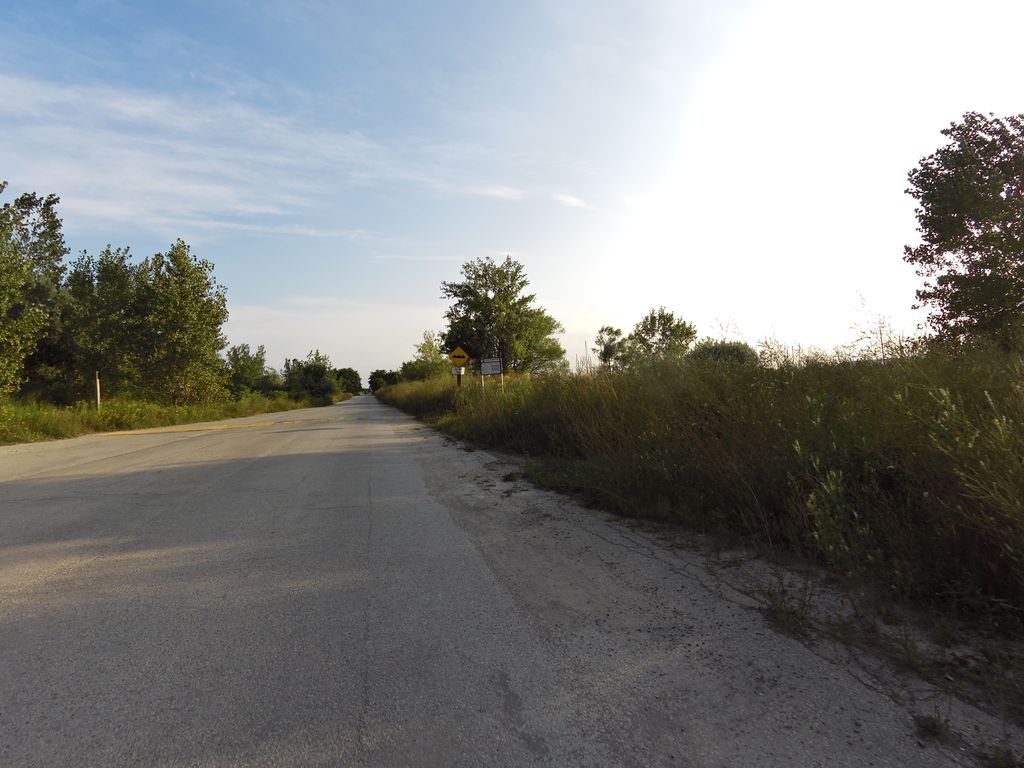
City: toronto